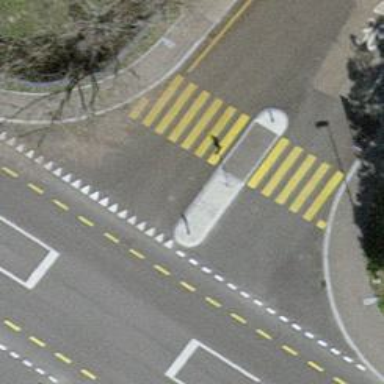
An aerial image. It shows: Uncontrolled zebra crossing with central island.